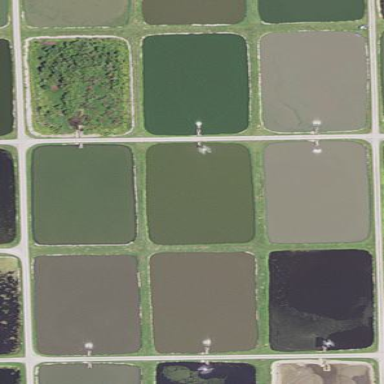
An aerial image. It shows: Aquaculture area with water.